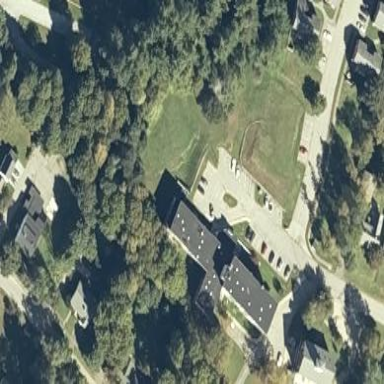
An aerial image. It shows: Apartment building with historic school nearby.